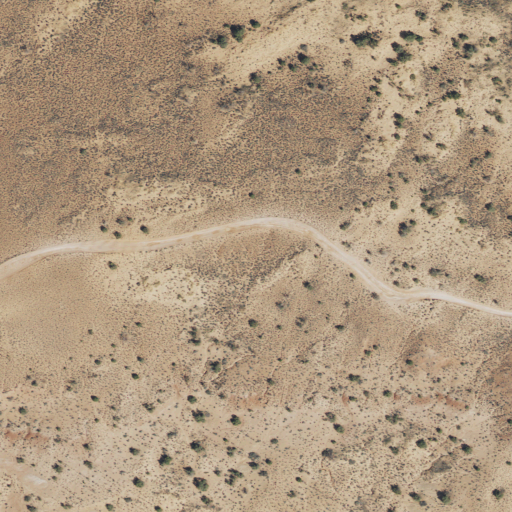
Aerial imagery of mountain in Utah named Poison Spider Mesa containing only shrub